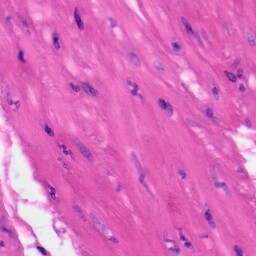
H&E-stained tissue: Skin